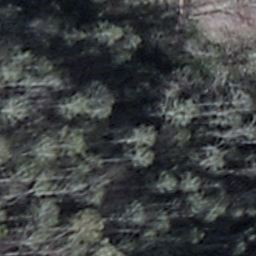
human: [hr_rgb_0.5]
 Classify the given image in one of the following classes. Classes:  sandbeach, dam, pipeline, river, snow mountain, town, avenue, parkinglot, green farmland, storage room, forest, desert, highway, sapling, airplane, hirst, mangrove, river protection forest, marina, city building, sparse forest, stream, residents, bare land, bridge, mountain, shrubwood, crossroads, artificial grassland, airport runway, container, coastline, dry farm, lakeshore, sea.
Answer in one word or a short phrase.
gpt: shrubwood